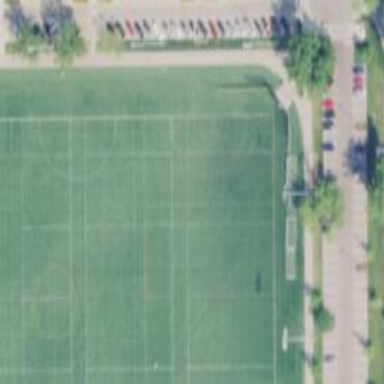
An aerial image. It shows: Softball pitch with artificial turf surface.